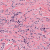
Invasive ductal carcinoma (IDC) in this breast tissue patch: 0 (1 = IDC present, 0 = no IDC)